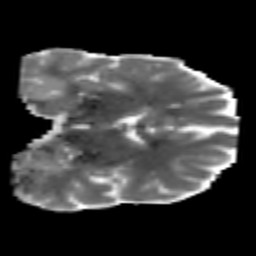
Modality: MD
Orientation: coronal
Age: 31
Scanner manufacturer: philips
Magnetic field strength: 3 T
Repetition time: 7.766 s
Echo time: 0.1224 s